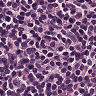
Metastatic tissue present: no